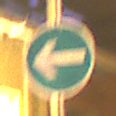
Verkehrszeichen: VorgeschriebeneFahrtrichtungHierLinks
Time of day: Night
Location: Outdoor (Urban)
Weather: Clear
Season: NotSpecified
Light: Artificial